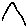
Label: hexagon